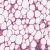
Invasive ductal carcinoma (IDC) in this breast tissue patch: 0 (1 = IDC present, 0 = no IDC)